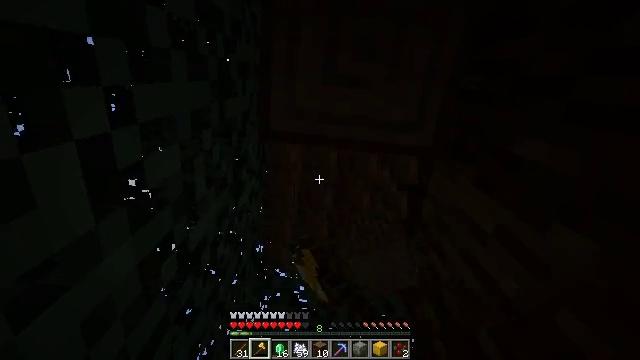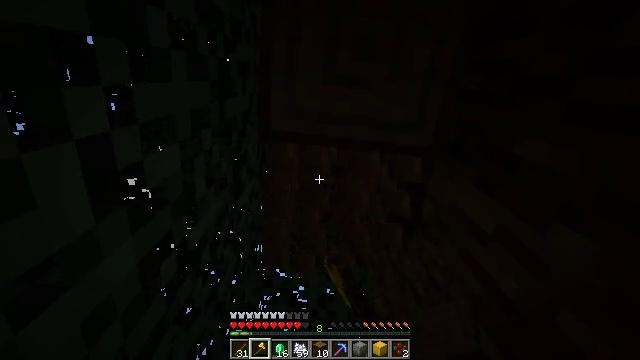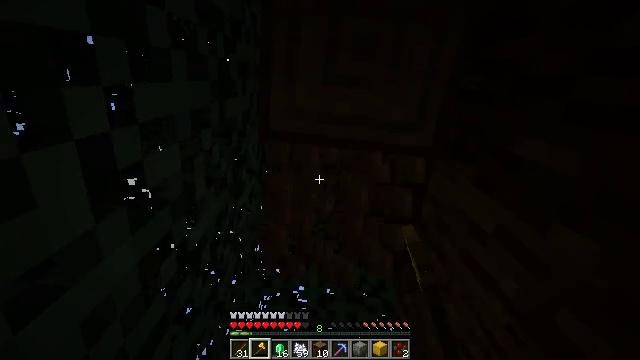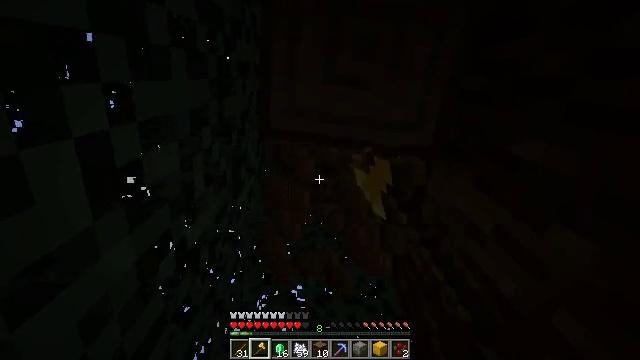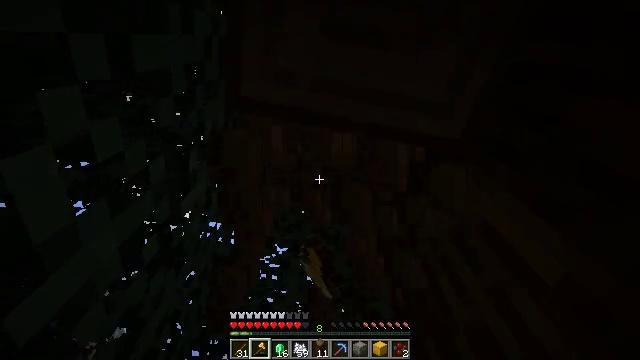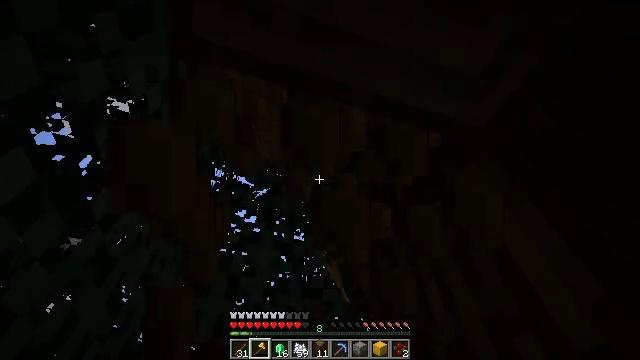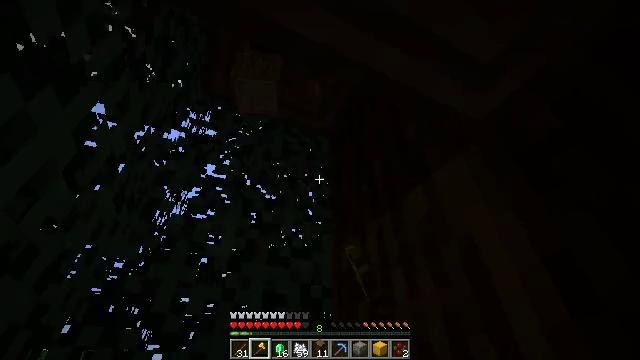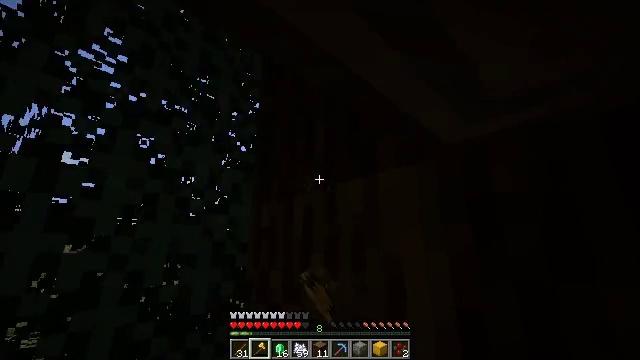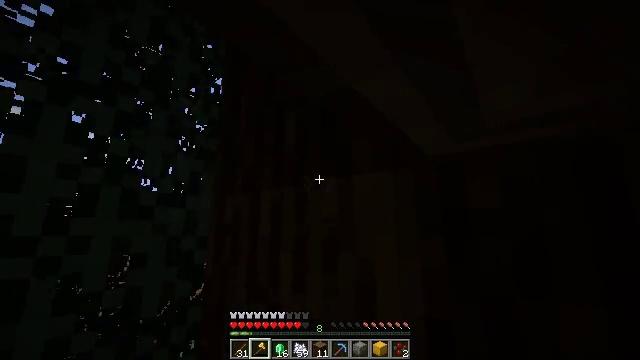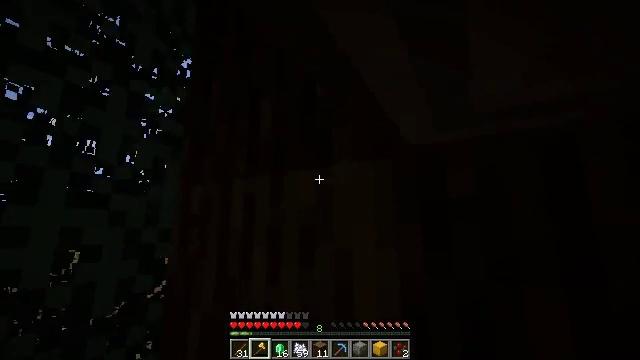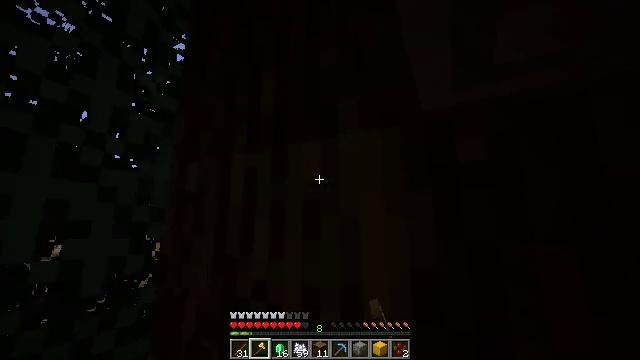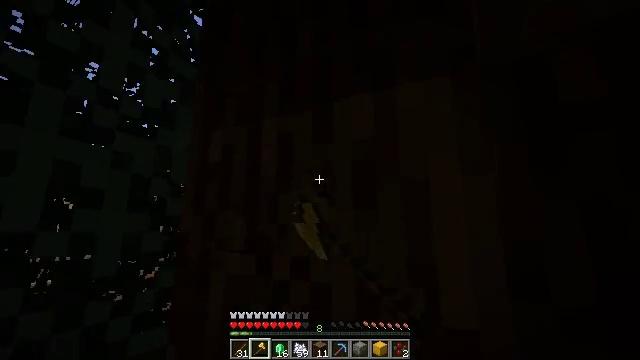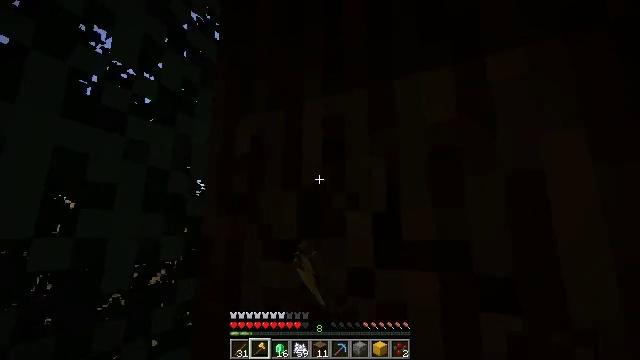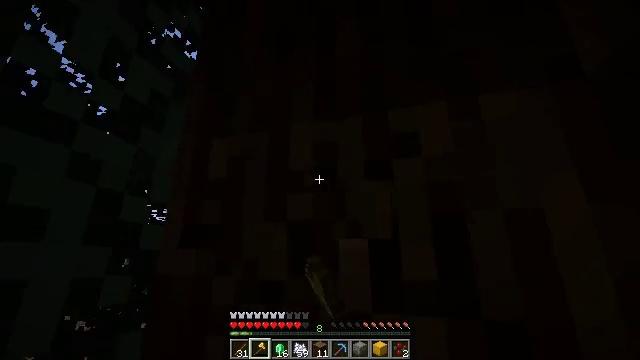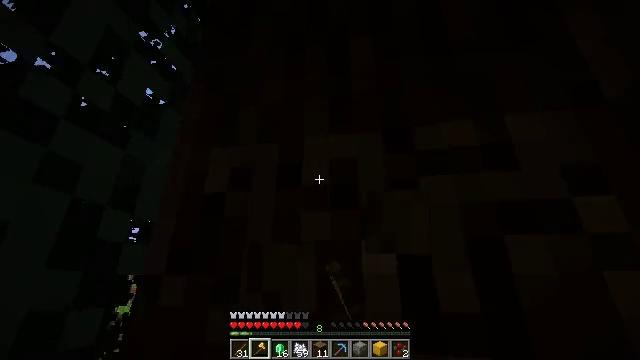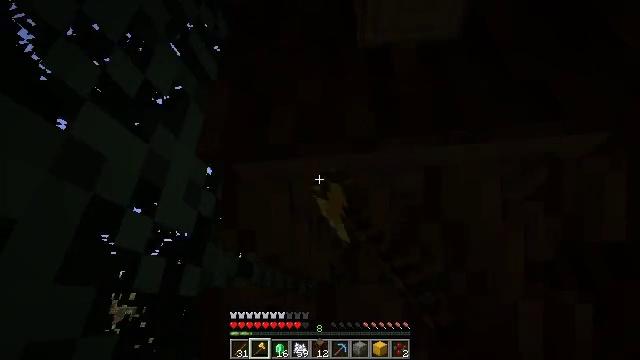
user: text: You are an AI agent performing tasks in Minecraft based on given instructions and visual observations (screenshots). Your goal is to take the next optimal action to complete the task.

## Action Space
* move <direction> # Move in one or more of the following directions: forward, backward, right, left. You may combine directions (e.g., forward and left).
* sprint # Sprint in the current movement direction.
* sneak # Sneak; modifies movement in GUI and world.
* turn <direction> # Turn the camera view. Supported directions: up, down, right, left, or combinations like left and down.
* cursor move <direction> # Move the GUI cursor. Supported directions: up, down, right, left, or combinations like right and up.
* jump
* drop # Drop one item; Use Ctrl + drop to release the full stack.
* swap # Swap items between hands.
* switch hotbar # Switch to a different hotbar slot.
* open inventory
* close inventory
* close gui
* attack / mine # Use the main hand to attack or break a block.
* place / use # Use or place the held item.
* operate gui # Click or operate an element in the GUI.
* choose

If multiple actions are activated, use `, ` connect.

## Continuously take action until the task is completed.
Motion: motion action
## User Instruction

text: Chop down the spruce log.
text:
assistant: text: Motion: attack / mine
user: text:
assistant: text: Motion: attack / mine
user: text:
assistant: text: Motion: attack / mine
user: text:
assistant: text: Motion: move forward, turn right and down, attack / mine, jump
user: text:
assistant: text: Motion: move forward and move left, turn right and down, attack / mine, jump
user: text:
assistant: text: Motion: move forward and move left, turn right and down, attack / mine, jump
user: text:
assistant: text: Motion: move forward and move left, turn right and down, attack / mine, jump
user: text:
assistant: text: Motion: move forward and move left, turn right and down, attack / mine, jump
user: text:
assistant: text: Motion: move forward and move left, turn right, attack / mine
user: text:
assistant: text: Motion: move forward and move left, turn right, attack / mine
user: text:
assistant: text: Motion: move forward and move left, attack / mine
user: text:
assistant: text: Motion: move forward and move left, attack / mine
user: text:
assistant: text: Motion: move forward and move left, turn right and up, attack / mine
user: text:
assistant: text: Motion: turn right and up, attack / mine
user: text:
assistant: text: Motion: turn right and up, attack / mine
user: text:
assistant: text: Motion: turn right and up, attack / mine
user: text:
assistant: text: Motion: turn right and up, attack / mine
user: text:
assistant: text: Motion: turn right and up, attack / mine
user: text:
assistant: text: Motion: turn up, attack / mine
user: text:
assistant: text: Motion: turn left and up, attack / mine
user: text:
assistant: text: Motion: attack / mine
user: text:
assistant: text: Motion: attack / mine
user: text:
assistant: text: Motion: attack / mine
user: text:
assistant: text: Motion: turn right and up, attack / mine
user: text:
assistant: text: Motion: turn up, attack / mine
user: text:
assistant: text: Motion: turn up, attack / mine
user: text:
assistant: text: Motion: turn up, attack / mine
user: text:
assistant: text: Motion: turn up, attack / mine
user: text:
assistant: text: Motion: turn up, attack / mine
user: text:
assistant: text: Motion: attack / mine